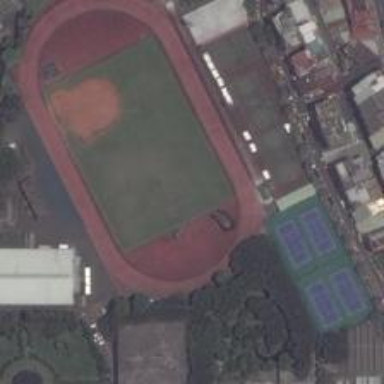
Basketball courts and tennis courts only occupy a small piece of land next to the football field .